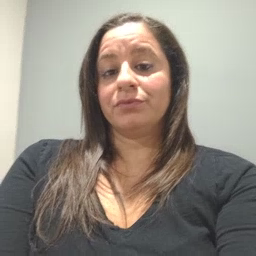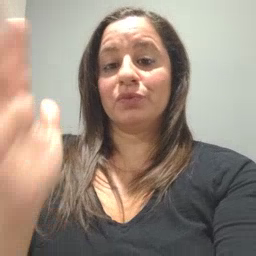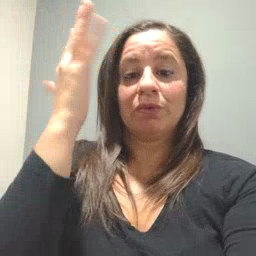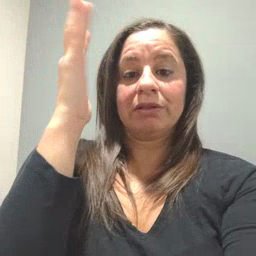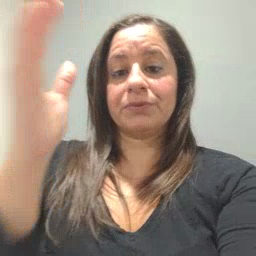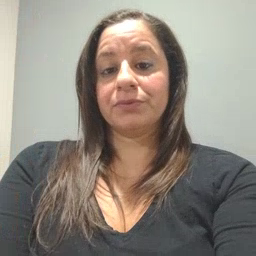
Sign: tree